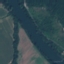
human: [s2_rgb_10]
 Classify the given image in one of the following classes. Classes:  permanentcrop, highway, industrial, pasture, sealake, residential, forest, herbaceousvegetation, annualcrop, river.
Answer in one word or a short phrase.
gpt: River